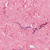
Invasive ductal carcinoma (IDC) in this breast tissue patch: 0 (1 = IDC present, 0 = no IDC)